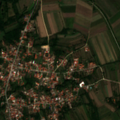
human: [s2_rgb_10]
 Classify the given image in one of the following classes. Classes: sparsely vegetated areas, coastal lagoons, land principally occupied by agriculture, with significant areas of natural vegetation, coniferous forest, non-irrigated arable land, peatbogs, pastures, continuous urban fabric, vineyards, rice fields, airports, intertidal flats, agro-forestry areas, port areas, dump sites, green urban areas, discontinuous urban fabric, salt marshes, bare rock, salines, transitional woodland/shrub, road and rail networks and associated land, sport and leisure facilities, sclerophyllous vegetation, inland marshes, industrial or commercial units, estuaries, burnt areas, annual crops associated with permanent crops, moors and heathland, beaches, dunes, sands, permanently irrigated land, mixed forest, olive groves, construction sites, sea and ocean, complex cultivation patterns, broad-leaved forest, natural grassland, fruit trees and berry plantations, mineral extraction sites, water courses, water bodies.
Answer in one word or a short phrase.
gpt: discontinuous urban fabric, non-irrigated arable land, complex cultivation patterns, land principally occupied by agriculture, with significant areas of natural vegetation, transitional woodland/shrub